Question: I am trying to override the 'overflow' css property. This value is set as below in an external file which I am including.
'''
#bodyWrapper {
overflow: hidden;
}
'''
I tried to override this value by setting it in inline style tag as 'style="overflow:none"', but this is not having any effect.
I tried to override by jquery as '$("#bodyWrapper").css("overflow", "none")', but still no effect.
Here is the screenshot what that is causing. When I remove the 'overflow:hidden' from firebug, it works as expected.

Here is jsFiddle having this issue. <URL>
Select both options in first drop down and try to select an option in below drop down.
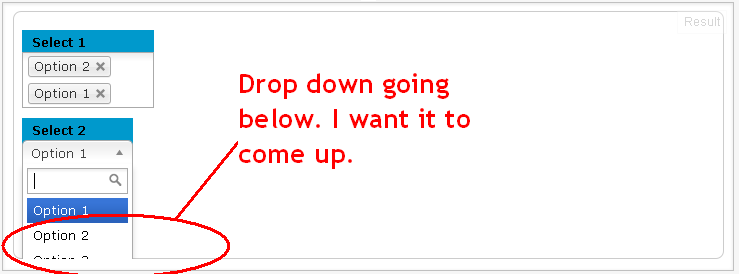
Answer: 'none' isn't a valid value for the <URL> property; use the initial value, 'visible' instead.
'''
$("#bodyWrapper").css("overflow", "visible")
'''